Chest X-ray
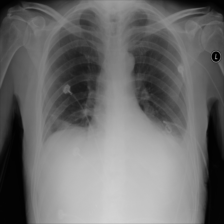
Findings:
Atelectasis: positive
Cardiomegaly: negative
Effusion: positive
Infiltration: negative
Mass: negative
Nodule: negative
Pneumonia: negative
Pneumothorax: negative
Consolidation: negative
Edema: negative
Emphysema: negative
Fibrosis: negative
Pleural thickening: negative
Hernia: negative